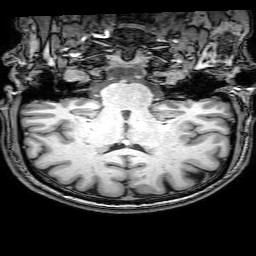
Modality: T1w
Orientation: sagittal
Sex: male
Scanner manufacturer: philips
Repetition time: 0.008174 s
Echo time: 0.00377 s